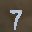
Label: 7